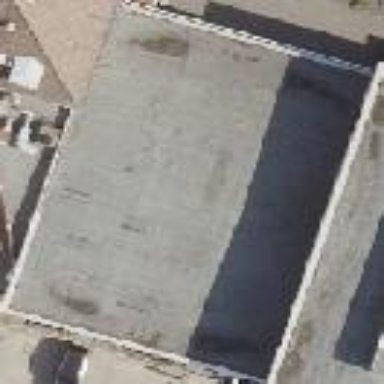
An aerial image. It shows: Commercial building.